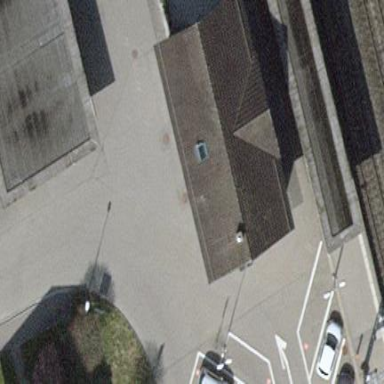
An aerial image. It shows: Train station building.